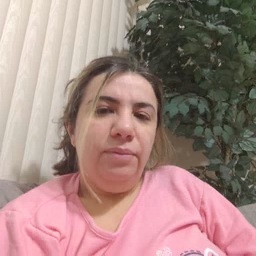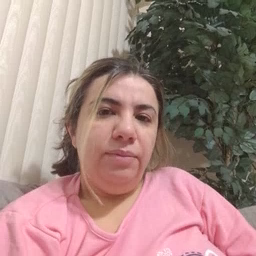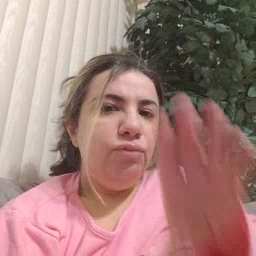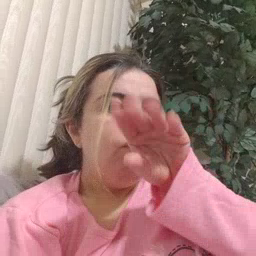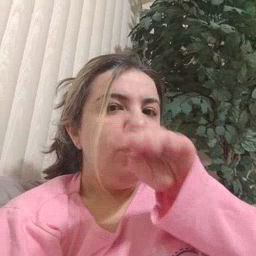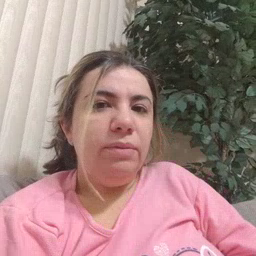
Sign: duck